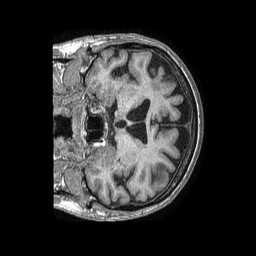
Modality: T1w
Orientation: coronal
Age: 64
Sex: male
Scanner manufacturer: philips
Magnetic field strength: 1.5 T
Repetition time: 0.007491 s
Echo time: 0.0034 s